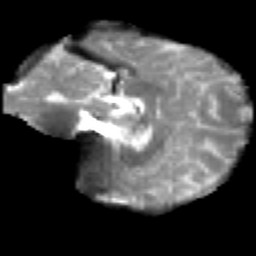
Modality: T2w
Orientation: sagittal
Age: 27
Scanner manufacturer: siemens
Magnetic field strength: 3 T
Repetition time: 2.2 s
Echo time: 0.084 s